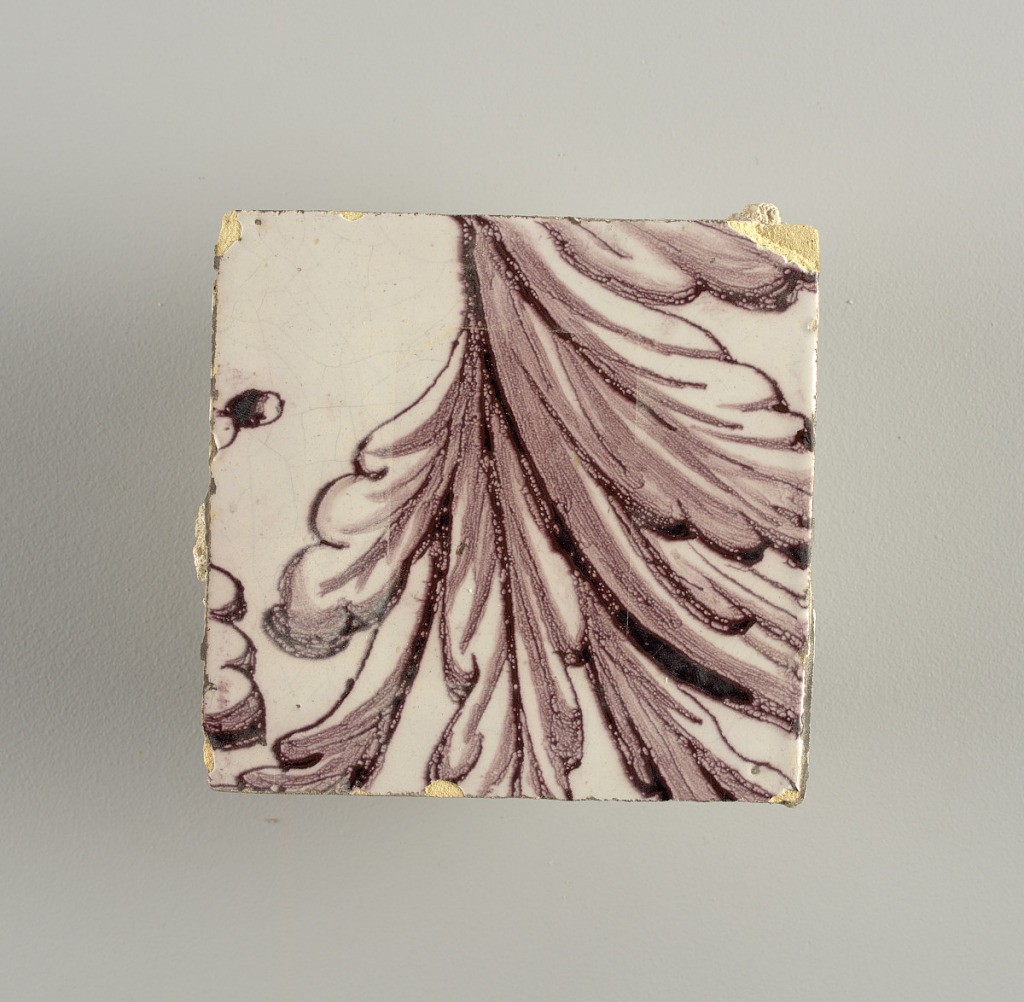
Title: Tile wall facing
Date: ca. 1725
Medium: Tin-glazed earthenware, underglaze
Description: Horizontal rectangle.  Thirty tiles wide and twenty-three tiles high with opening for fireplace eleven tiles wide and ten high.  Foliage arabesques disposed about three vertical axes from which are emphazised by urns at center and right, and at left by the figure of a standing woman carrying an infant on her arm and accompanied by two children.